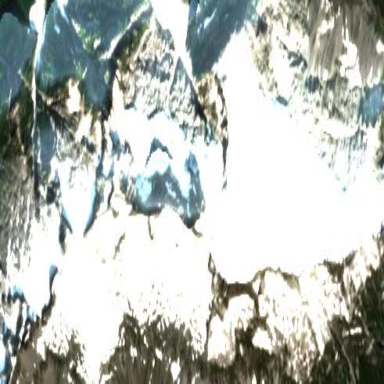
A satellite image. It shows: Majestic glacier in the distance.